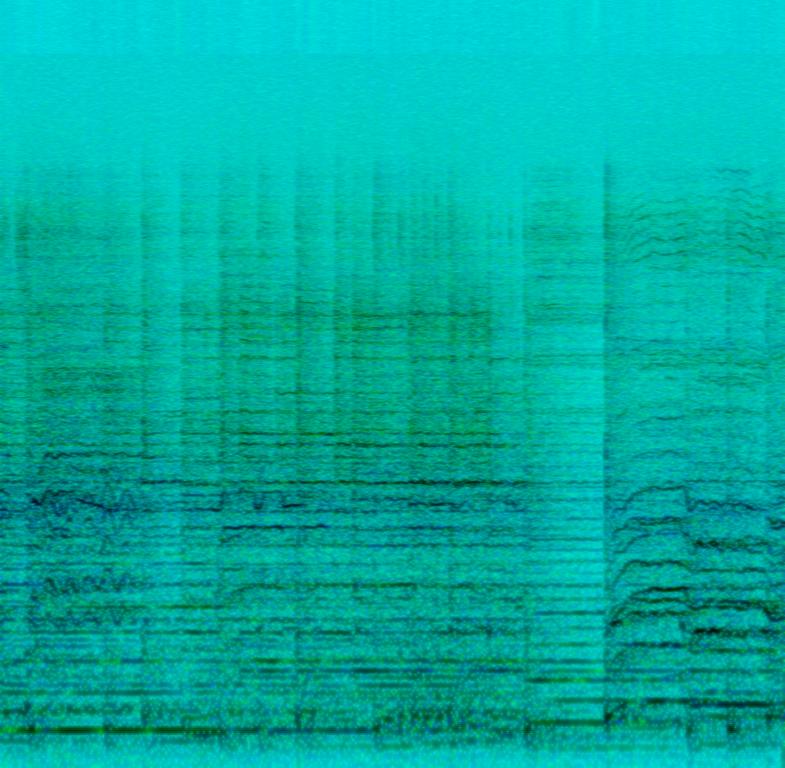
This is a rock music piece with a leading male vocal. The electric guitar is playing the main melody while a simple rock beat is being played by the acoustic drums as the rhythmic background. It has the definitive qualities of 70s American rock music. It could be used in a movie taking place in the 70s. It could also be played at a rock bar or a sports bar in the background.